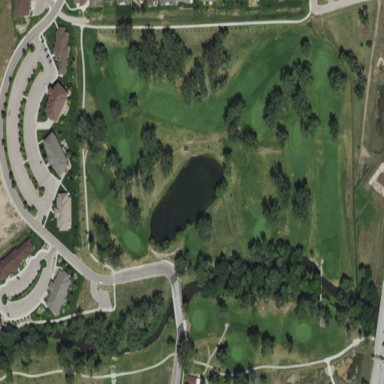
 place for golfing and leisure activities."